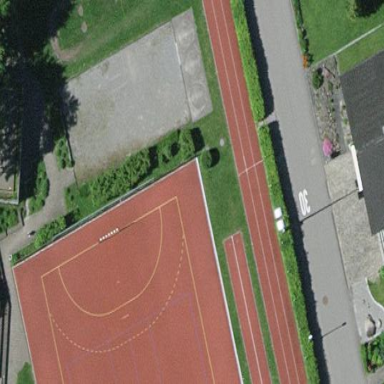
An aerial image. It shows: Multi-sport pitch on leisure land.